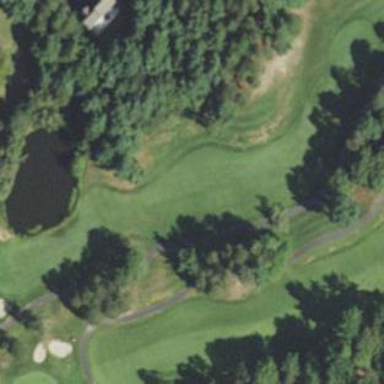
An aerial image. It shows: Golf fairway surrounded by grass.